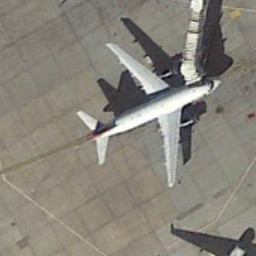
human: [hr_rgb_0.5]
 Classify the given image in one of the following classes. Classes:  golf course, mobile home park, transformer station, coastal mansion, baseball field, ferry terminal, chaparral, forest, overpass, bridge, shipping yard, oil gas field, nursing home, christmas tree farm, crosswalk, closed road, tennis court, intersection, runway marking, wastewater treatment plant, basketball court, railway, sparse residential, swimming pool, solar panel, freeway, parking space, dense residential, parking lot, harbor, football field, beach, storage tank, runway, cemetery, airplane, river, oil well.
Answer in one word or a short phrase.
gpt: airplane